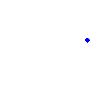
Particle: pion